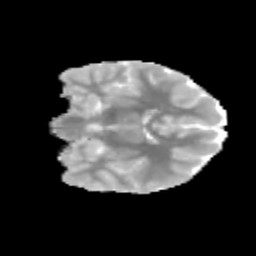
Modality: MD
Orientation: coronal
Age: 11
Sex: male
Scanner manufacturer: siemens
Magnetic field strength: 3 T
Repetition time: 3.8 s
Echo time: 0.07 s